Question: I have a complex "Dot" in WPF which I need to customize the diameter.

The control code sample:
'''
<UserControl>
<Canvas>
<Canvas.RenderTransform>
<TranslateTransform X="-6" Y="-6"/>
</Canvas.RenderTransform>
<Ellipse Width="12" Height="12" x:Name="BigCircle" Fill="Red"/>
<Ellipse Width="8" Height="8" x:Name="MediumCircle" Fill="Green" Canvas.Left="2" Canvas.Top="2"/>
<Ellipse Width="4" Height="4" x:Name="SmallCircle" Fill="Blue" Canvas.Left="4" Canvas.Top="4" />
</Canvas>
</UserControl>
'''
What I want to achieve:
'''
<UserControl>
<UserControl.Resources>
<sys:Double x:Key="dd">120</sys:Double>
</UserControl.Resources>
<Canvas>
<Canvas.RenderTransform>
<TranslateTransform X="-dd/2" Y="-dd/2"/>
</Canvas.RenderTransform>
<Ellipse Width="{DynamicResource ResourceKey=dd}" Height="{DynamicResource ResourceKey=dd}" x:Name="BigCircle" Fill="Red"/>
<Ellipse Width="dd*2/3" Height="dd*2/3" x:Name="MediumCircle" Fill="Green" Canvas.Left="dd/6" Canvas.Top="dd/6"/>
<Ellipse Width="dd/3" Height="dd/3" x:Name="SmallCircle" Fill="Blue" Canvas.Left="dd/3" Canvas.Top="dd/3" />
</Canvas>
</UserControl>
'''
every time I change "dd" then I want that my circles proportionally changes.
# Using Converters
'''
[ValueConversion(typeof(double), typeof(double))]
public class LargeToMediumConverter : IValueConverter
{
public object Convert(object value, Type targetType, object parameter, CultureInfo culture)
{
return ((double)value * 2) / 3;
}
public object ConvertBack(object value, Type targetType, object parameter, CultureInfo culture)
{
throw new NotImplementedException();
}
}
/* XAML */
<UserControl.Resources>
<sys:Double x:Key="DotDiameter">12</sys:Double>
</UserControl.Resources>
...
<Ellipse Width="{Binding ElementName=DotDiameter}" Height="{Binding ElementName=DotDiameter}" x:Name="LargeCircle" ...
...
'''
so this does not work....
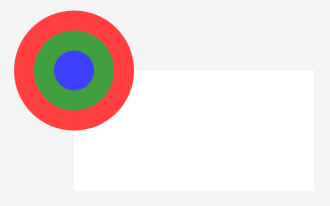
Answer: You need a 'BindingConverter'. Check out the <URL> for more details.You cant bind to mathematical expressions.